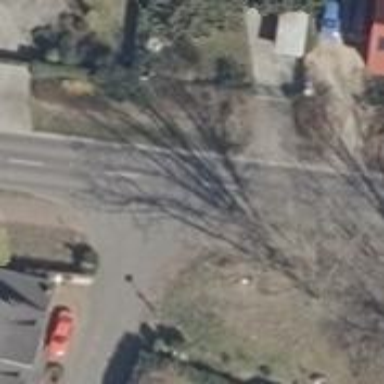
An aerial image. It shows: Road with "give way" sign.